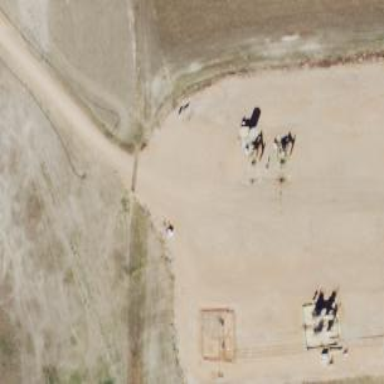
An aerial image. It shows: Petroleum well.